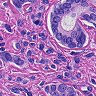
Metastatic tissue present: yes